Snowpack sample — Snodgrass Mountain, Crested Butte, Colorado (2/4/25, 12:06 PM MST)
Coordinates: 38.923, -106.968
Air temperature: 35 °F
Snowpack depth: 80 cm
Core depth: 40 cm
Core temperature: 32 °F
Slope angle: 14°, slope face: 78°
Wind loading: low
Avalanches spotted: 0
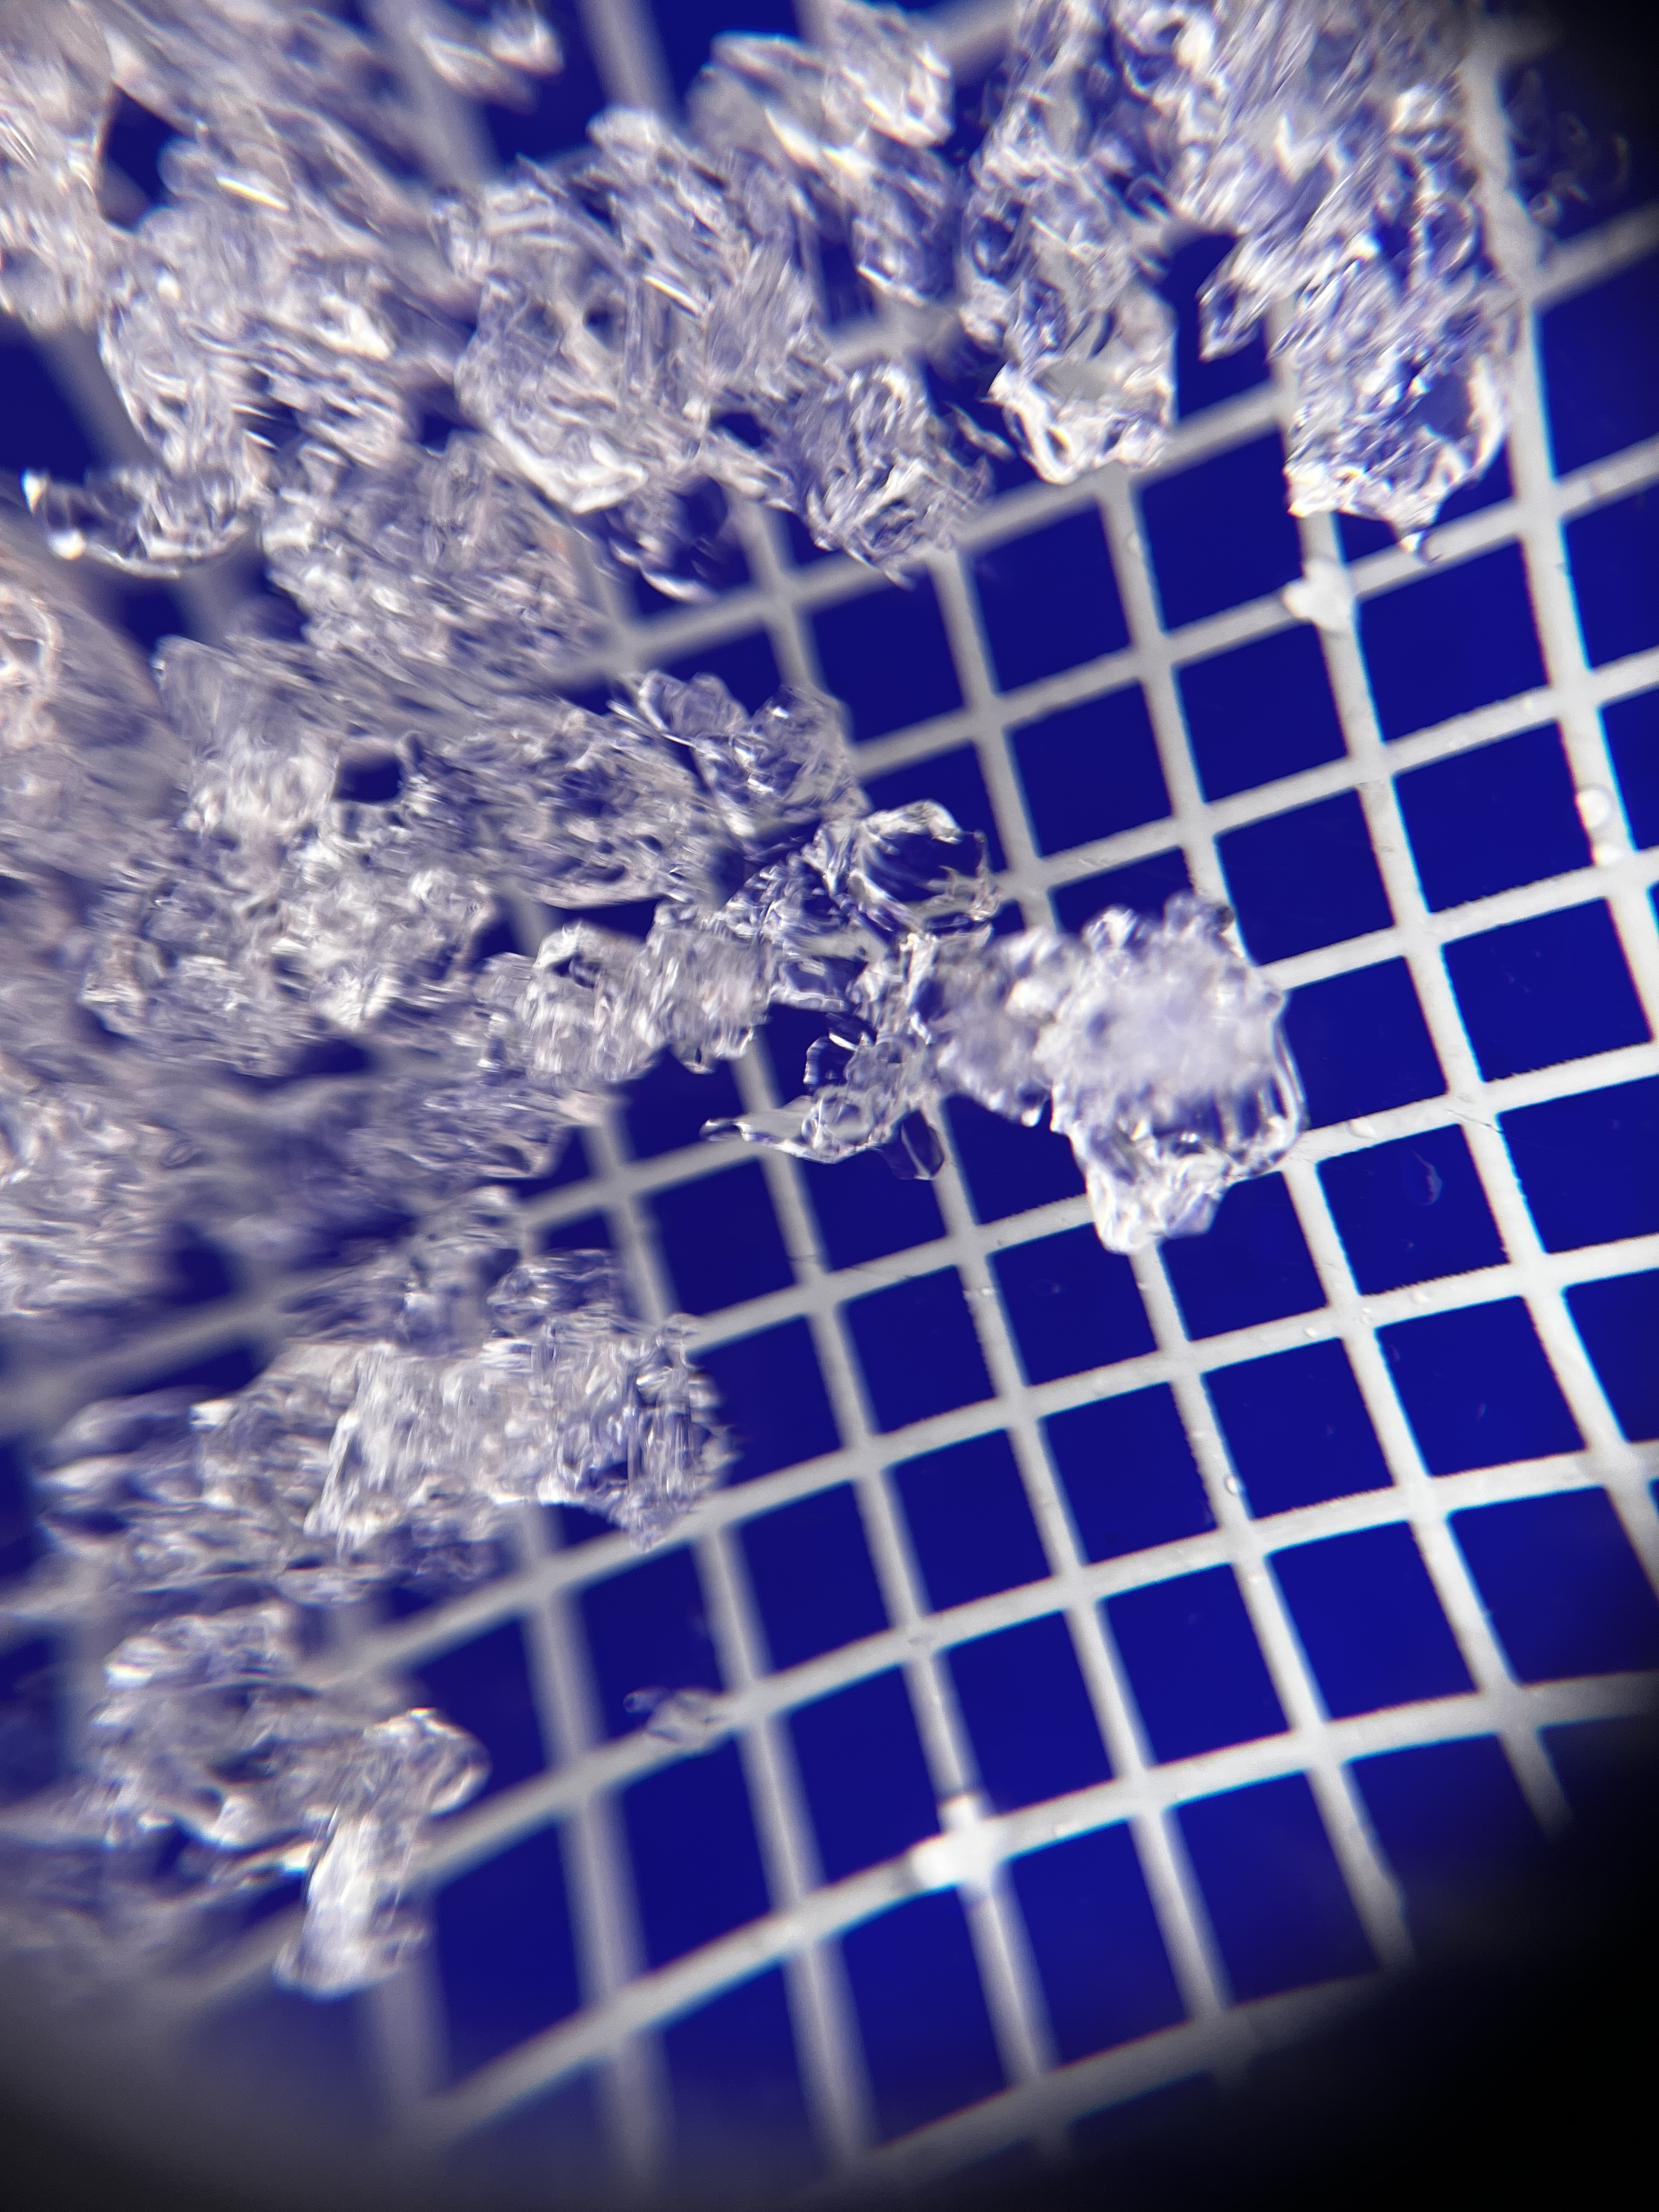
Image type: magnified_profile
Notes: No avalanches nearby, unusually warm weather for the last month reported by residents, Collected 25 yards from treeline